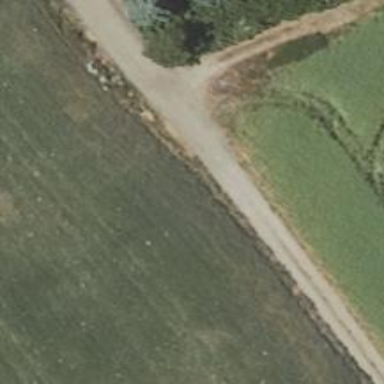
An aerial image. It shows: Service road.